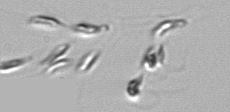
Label: Dinobryon